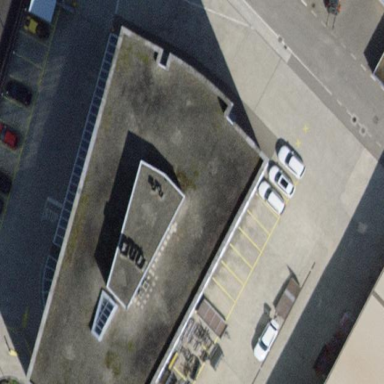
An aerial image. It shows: Office building with flat roof.